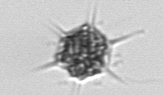
Label: Dictyocha